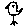
Label: bird